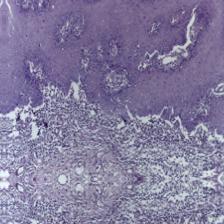
Diagnosis: OSCC